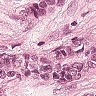
Metastatic tissue present: yes